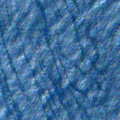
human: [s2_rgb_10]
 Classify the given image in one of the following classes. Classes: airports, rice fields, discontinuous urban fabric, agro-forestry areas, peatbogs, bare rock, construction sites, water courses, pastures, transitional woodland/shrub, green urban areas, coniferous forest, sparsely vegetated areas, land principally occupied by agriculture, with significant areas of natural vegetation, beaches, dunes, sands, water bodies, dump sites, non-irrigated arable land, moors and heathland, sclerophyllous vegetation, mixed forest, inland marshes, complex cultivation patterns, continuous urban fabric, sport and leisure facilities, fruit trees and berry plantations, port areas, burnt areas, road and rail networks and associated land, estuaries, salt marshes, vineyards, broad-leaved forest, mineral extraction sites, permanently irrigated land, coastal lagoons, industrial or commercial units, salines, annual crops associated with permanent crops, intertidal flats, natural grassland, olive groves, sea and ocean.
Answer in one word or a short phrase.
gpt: sea and ocean